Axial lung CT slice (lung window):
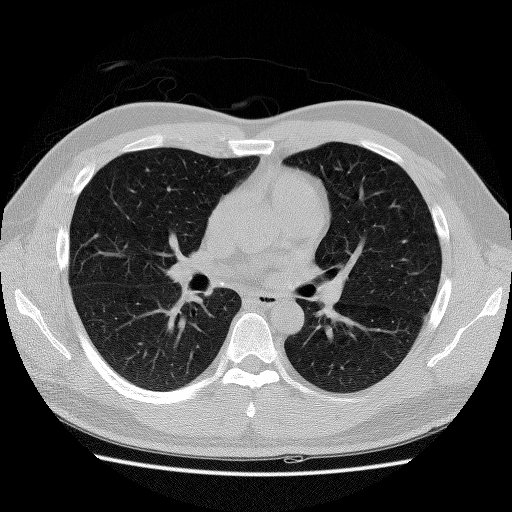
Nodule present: no